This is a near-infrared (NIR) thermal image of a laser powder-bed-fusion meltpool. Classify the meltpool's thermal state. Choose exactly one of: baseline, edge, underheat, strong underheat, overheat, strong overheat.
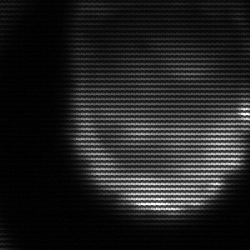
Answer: edge